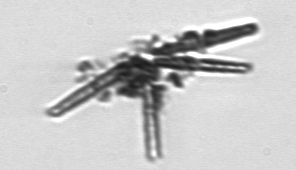
Label: Thalassionema